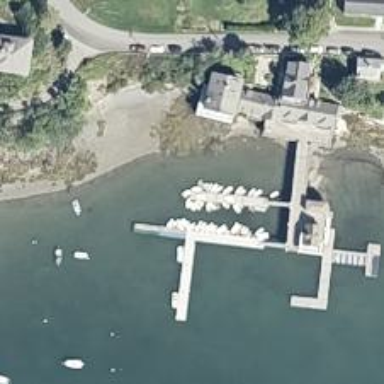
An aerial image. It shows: Man-made pier.